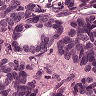
Metastatic tissue present: yes